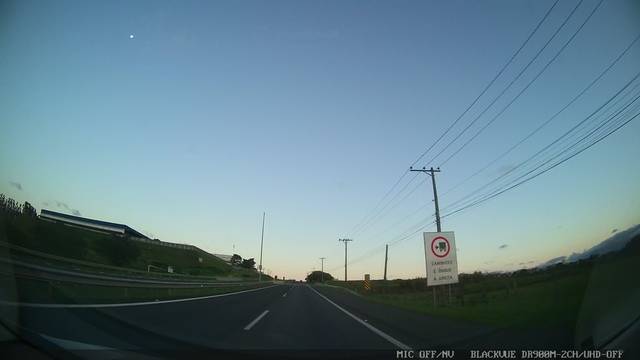
Region: Brazil
Coordinates: -23.253, -47.331